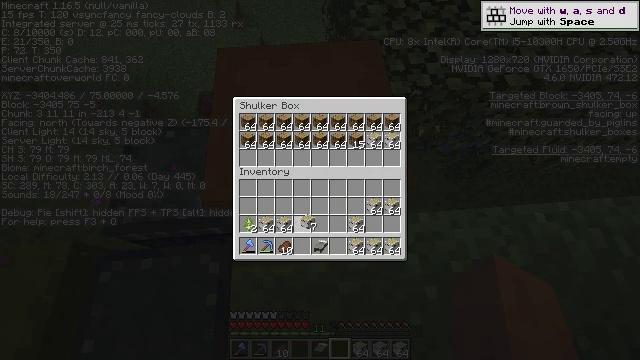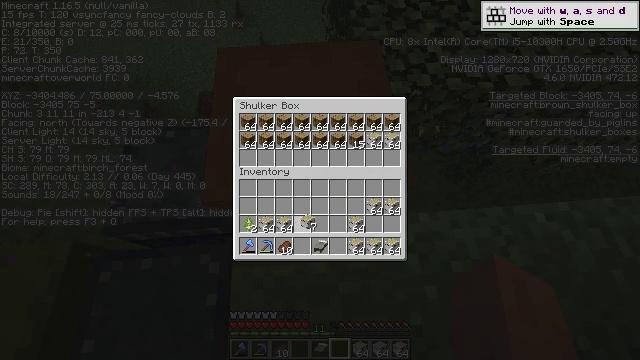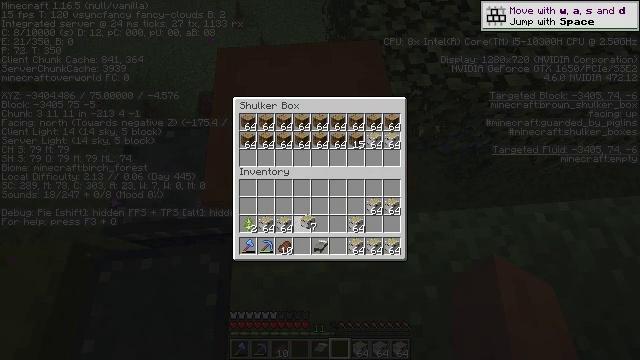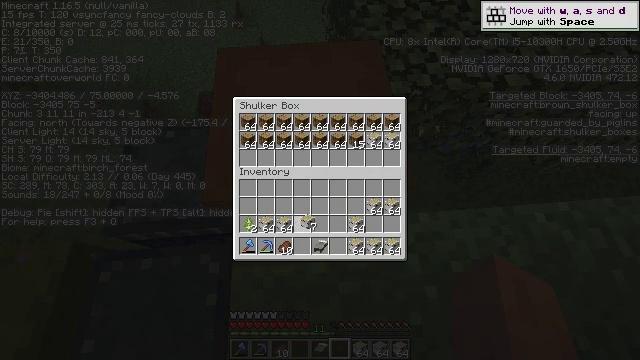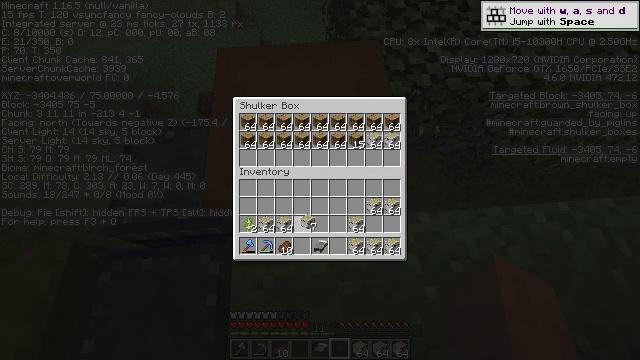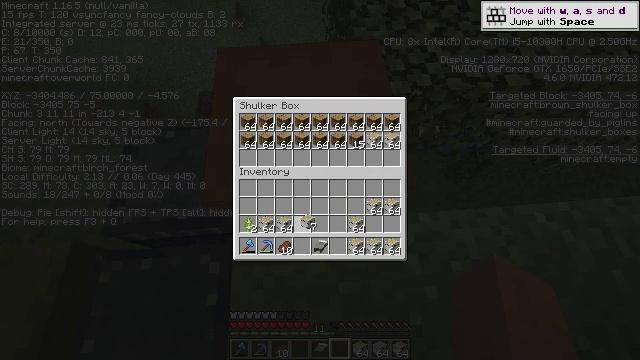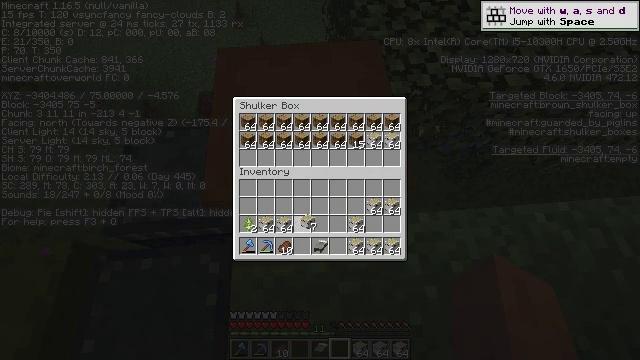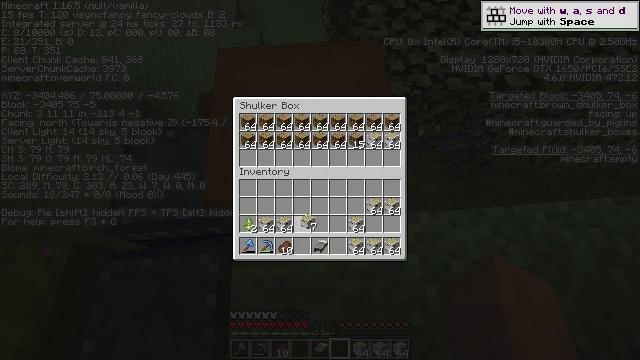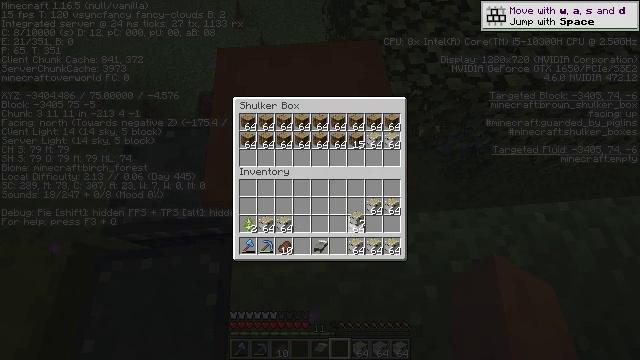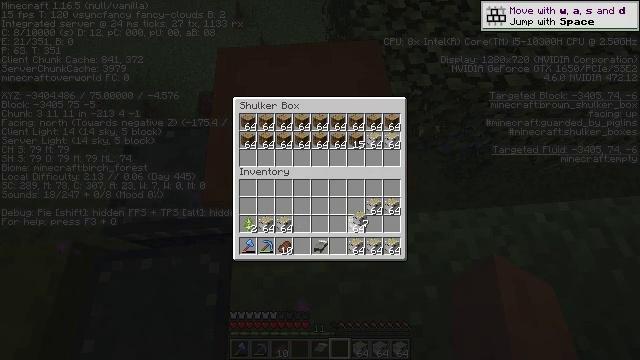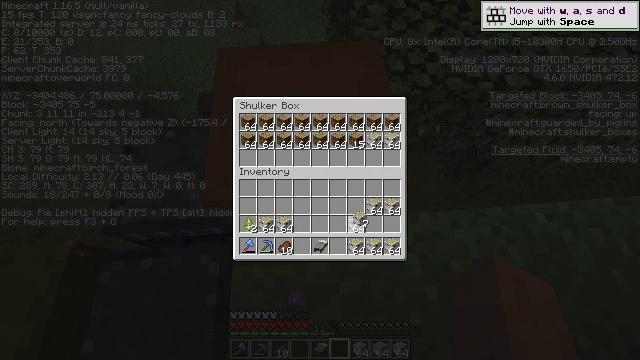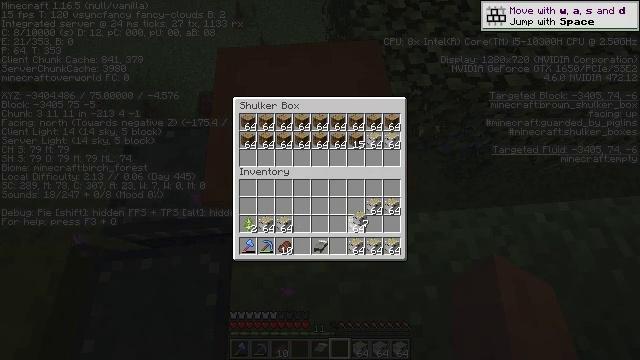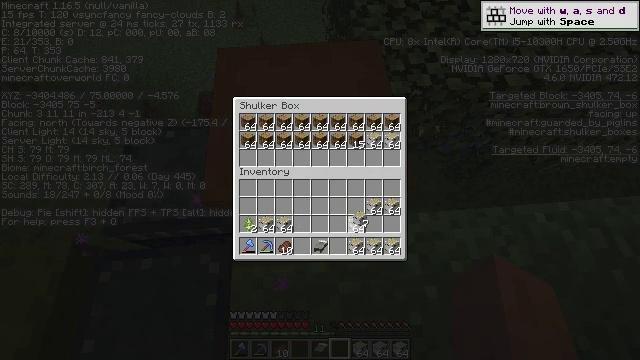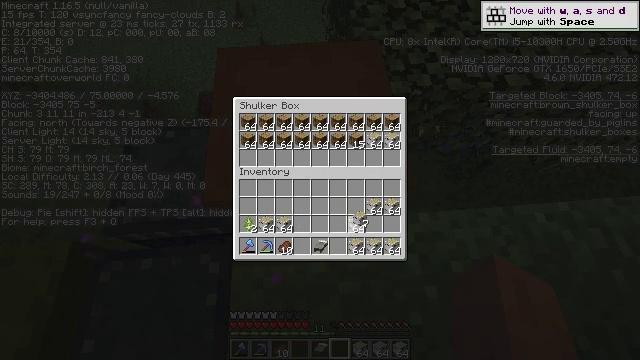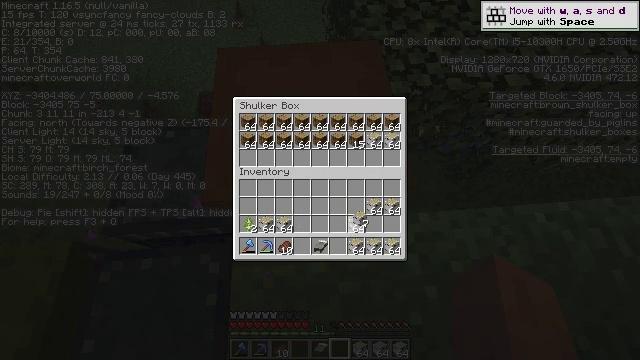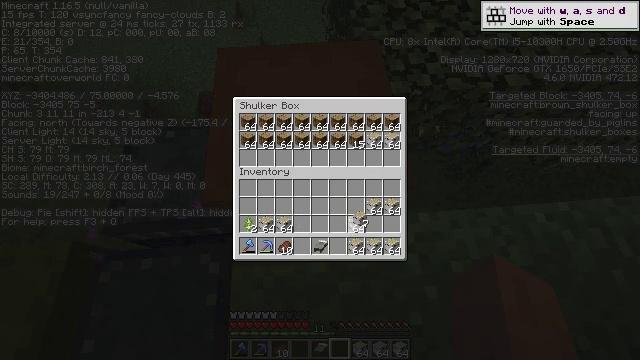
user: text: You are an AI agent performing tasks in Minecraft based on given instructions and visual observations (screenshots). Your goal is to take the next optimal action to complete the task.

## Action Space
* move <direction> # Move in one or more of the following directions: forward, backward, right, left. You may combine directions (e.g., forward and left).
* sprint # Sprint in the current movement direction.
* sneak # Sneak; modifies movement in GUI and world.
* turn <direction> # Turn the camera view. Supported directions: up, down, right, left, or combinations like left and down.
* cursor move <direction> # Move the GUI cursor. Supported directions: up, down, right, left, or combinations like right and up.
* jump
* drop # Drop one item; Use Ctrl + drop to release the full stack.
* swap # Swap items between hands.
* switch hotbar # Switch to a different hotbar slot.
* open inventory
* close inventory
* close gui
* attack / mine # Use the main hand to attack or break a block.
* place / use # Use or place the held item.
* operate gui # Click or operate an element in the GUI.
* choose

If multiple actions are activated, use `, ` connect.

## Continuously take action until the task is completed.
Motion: motion action
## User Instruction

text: Attack the brown shulker box to remove it.
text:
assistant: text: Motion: sneak
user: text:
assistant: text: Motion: sneak
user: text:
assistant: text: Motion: sneak
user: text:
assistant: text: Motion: sneak
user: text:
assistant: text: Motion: sneak
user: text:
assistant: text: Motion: sneak
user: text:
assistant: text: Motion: sneak
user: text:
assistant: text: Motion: sneak, cursor move right
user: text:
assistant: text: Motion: sneak
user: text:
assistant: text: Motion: sneak
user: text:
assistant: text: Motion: sneak
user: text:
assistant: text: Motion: sneak
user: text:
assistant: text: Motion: sneak, operate gui
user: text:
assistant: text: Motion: sneak, operate gui
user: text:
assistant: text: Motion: sneak, operate gui
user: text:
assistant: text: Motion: sneak
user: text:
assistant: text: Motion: sneak, operate gui
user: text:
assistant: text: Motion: sneak, operate gui
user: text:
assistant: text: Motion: sneak, operate gui
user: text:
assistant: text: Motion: sneak
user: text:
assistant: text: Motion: sneak
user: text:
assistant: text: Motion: sneak
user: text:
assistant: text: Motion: sneak
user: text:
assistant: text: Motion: sneak
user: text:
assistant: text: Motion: sneak
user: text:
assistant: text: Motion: operate gui
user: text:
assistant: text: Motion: operate gui
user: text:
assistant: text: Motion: operate gui
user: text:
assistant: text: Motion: no_op
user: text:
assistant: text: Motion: no_op